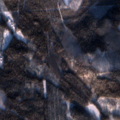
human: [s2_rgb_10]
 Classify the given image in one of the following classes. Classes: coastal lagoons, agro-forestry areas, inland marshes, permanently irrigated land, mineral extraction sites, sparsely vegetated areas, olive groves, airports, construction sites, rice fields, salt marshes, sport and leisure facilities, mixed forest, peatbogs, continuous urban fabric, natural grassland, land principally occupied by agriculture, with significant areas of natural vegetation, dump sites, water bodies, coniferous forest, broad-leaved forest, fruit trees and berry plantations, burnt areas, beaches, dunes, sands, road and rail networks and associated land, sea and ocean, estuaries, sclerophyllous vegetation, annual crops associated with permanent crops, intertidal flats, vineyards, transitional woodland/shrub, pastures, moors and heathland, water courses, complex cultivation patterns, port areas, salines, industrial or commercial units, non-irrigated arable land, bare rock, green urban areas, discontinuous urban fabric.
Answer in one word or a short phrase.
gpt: broad-leaved forest, mixed forest